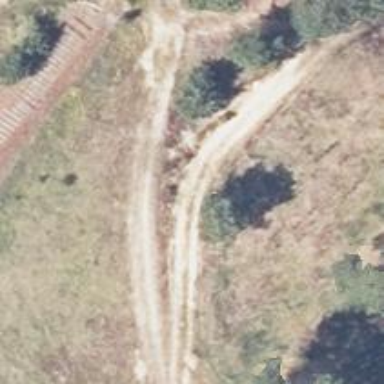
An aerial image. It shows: Sandy track with grade4 tracktype.